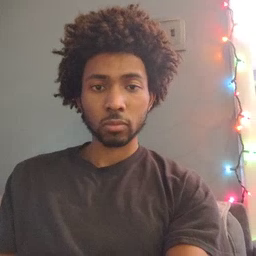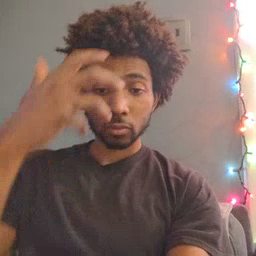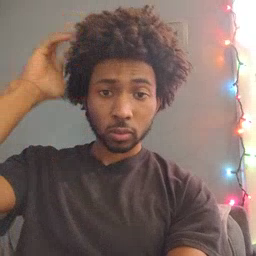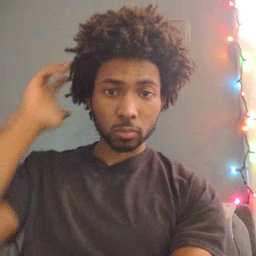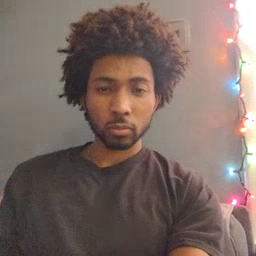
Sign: lion